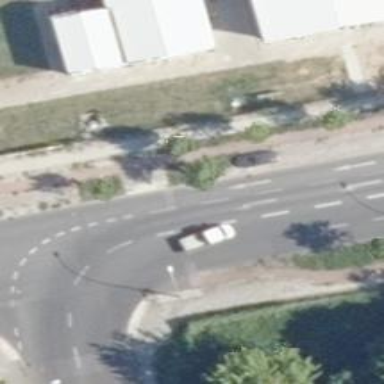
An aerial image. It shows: Footway along the road.